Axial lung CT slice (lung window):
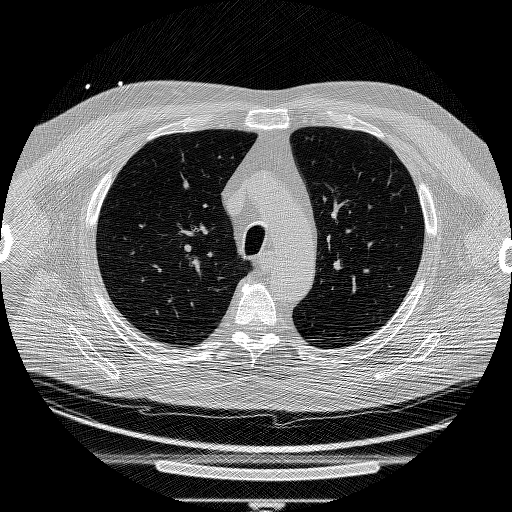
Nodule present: no